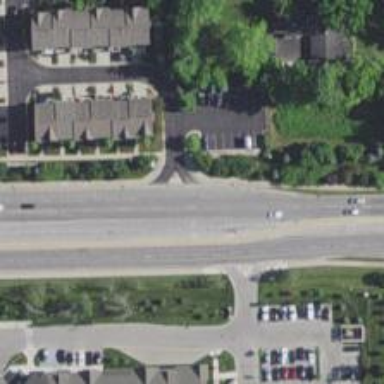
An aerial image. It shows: Primary link road with asphalt surface.